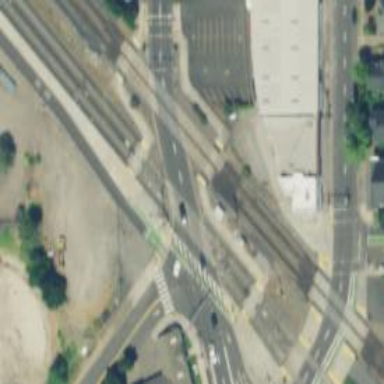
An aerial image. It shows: Marked crossing on footway.